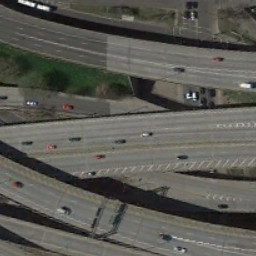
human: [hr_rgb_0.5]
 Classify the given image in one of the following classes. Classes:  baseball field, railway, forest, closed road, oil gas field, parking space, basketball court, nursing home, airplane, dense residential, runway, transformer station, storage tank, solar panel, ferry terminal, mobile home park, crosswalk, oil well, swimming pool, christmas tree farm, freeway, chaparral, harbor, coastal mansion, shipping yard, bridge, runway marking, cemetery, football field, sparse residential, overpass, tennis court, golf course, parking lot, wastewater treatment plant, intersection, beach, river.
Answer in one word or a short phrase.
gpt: overpass